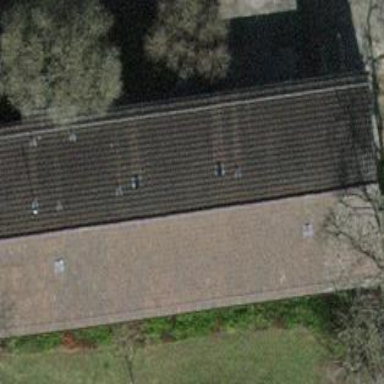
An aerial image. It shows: Building with tiled roof.